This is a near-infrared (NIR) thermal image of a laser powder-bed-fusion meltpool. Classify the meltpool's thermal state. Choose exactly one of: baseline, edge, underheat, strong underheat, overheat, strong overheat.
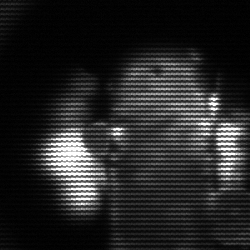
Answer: strong underheat